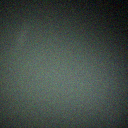
Screen state: off